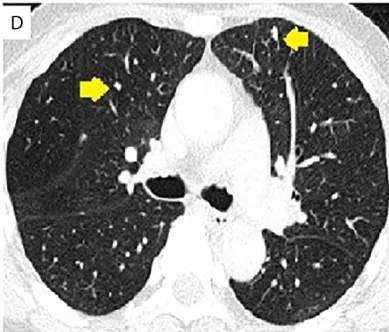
Image of pelvic tumor and metastasis. (D) Lung metastasis.
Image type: radiology (ct)